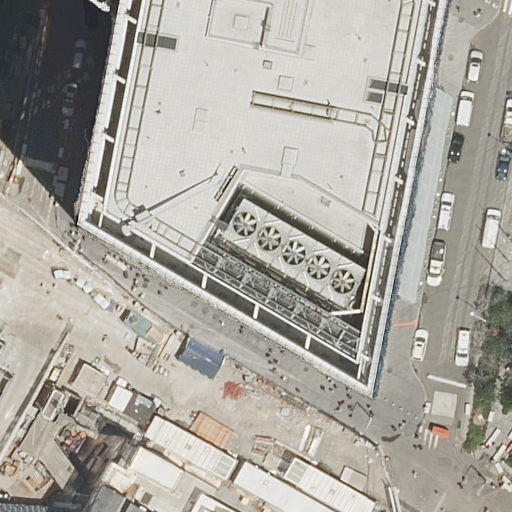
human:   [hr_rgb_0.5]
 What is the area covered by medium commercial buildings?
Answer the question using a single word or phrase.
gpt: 0m2

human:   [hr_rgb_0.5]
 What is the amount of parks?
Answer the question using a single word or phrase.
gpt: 1

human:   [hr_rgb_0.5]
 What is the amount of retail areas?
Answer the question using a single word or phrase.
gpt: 1

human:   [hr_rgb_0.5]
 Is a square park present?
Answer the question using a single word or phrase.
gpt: no

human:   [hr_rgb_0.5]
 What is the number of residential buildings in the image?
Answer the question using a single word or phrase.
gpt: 0

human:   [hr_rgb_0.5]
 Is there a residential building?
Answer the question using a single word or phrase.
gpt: no

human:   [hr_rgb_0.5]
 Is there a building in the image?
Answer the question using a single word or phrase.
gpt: yes

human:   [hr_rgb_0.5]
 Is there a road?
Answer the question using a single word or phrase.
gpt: yes

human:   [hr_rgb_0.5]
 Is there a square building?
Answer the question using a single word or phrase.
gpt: no

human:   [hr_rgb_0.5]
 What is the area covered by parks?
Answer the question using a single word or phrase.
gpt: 2594m2

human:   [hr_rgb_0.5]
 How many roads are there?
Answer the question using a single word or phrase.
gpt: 7

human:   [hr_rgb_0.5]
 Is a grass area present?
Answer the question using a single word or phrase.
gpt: yes

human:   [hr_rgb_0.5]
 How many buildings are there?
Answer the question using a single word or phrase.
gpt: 2

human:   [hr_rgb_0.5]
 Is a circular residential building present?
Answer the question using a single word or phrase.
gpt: no

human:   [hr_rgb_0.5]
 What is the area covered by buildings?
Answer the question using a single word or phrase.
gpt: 1458m2

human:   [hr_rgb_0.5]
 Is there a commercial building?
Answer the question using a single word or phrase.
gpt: no

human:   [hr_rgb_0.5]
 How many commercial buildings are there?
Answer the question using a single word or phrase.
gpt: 0

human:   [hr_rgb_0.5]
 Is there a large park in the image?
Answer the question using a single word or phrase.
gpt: yes

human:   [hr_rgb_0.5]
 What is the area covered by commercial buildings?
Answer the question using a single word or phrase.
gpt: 0m2

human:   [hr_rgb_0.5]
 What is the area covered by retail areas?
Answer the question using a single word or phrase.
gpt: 0m2

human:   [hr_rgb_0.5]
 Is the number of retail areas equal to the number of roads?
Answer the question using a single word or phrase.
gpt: no

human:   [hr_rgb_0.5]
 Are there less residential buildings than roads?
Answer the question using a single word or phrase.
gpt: yes

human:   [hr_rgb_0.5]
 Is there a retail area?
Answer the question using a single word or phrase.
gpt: yes

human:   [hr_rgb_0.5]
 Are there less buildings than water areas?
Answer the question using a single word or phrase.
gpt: no

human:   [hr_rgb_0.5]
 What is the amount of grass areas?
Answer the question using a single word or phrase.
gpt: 2

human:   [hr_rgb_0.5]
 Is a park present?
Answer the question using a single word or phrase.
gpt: yes

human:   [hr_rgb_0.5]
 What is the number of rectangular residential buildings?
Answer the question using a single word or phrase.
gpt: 0

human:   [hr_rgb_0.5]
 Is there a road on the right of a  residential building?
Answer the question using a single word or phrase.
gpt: no

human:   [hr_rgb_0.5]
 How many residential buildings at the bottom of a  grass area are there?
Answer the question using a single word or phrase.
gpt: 0

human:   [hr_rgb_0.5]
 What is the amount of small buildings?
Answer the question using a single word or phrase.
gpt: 1

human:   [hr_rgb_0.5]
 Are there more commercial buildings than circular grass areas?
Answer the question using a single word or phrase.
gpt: no

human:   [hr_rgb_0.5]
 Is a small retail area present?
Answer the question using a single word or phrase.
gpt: yes

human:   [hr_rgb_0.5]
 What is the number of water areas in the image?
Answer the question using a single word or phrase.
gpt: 0

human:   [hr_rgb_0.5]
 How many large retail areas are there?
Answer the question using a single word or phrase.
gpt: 0

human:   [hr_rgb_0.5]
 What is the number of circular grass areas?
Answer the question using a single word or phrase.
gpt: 0

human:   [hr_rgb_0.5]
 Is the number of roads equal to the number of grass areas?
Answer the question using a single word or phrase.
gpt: no

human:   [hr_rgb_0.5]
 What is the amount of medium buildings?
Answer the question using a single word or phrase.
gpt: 0

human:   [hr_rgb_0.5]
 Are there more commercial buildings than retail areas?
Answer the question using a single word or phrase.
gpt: no

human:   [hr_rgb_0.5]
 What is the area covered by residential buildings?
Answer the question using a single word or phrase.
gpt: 0m2

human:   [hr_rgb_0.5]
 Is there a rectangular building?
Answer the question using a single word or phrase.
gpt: yes

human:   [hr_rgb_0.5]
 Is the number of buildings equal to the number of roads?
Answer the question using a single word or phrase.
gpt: no

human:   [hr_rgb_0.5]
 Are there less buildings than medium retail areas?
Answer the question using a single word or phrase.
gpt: no

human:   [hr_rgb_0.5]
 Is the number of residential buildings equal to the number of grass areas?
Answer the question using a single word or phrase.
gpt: no

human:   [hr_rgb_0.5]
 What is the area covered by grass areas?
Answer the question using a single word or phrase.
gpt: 60m2

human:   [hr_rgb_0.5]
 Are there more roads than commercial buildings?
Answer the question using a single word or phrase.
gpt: yes

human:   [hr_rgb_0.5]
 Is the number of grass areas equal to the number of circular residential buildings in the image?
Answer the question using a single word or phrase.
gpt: no

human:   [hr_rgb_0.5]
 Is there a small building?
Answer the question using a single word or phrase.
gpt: yes

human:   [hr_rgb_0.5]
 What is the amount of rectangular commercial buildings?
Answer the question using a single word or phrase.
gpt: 0

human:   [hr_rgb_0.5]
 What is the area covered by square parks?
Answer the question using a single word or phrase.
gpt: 0m2

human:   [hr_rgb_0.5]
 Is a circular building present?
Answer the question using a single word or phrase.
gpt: no

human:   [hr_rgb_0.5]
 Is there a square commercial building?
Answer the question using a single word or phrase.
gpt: no

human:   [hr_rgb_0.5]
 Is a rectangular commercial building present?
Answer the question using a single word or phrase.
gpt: no

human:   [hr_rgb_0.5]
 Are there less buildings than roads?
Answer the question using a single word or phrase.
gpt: yes

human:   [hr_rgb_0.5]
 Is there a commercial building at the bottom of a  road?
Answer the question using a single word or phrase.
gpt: no

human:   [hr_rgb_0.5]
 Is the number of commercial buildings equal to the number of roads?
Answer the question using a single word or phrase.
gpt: no

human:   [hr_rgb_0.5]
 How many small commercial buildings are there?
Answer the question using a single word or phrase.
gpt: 0

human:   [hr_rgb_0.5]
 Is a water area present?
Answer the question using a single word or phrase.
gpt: no

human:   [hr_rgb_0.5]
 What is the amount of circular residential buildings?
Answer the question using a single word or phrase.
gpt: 0

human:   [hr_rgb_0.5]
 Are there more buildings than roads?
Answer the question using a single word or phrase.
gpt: no

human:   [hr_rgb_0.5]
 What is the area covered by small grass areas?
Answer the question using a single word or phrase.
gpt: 60m2

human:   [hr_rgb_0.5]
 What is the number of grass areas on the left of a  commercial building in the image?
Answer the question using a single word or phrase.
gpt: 0

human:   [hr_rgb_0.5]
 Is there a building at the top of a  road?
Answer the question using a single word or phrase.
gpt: yes

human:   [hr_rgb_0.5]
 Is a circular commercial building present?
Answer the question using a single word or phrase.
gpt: no

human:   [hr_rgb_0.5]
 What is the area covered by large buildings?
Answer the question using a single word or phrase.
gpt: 1457m2